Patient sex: M
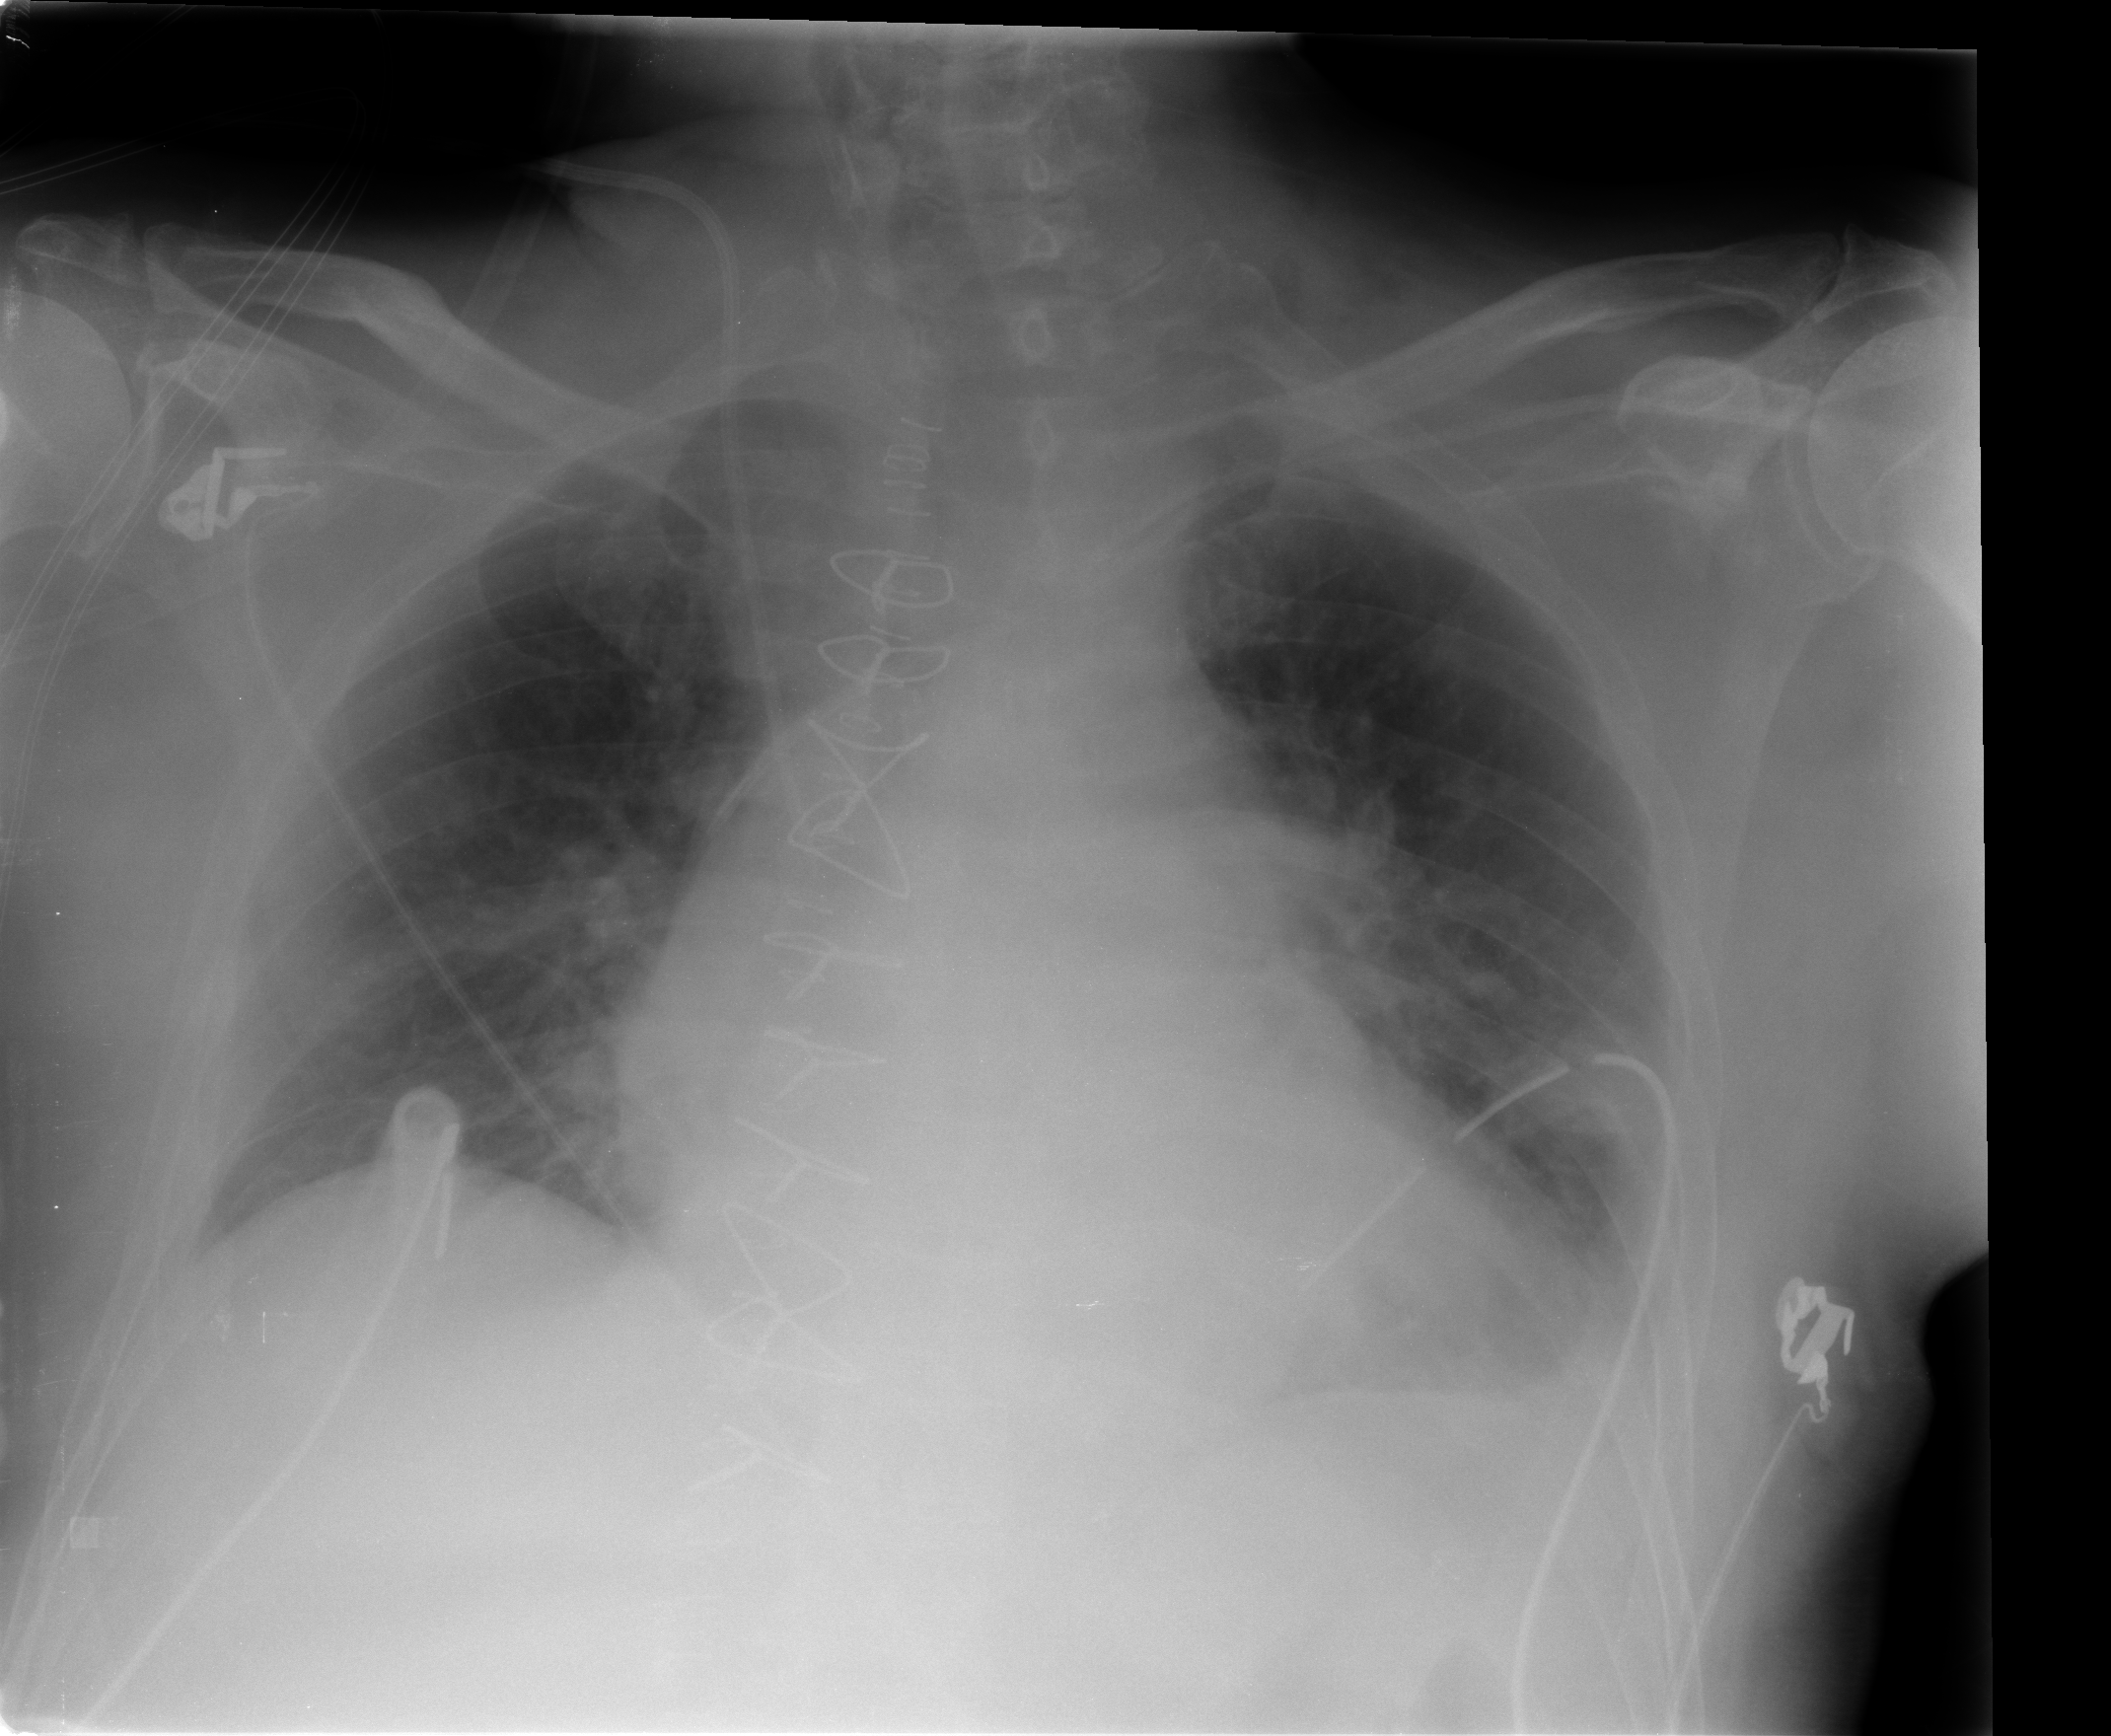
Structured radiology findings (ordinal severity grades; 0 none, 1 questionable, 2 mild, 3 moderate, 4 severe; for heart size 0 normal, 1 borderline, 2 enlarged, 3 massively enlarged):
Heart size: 2
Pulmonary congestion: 2
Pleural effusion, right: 0
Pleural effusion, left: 2
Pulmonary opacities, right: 0
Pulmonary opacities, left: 0
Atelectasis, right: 2
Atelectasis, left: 2